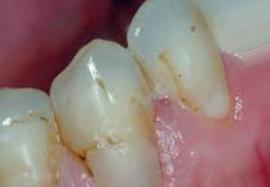
Condition: Tooth Discoloration